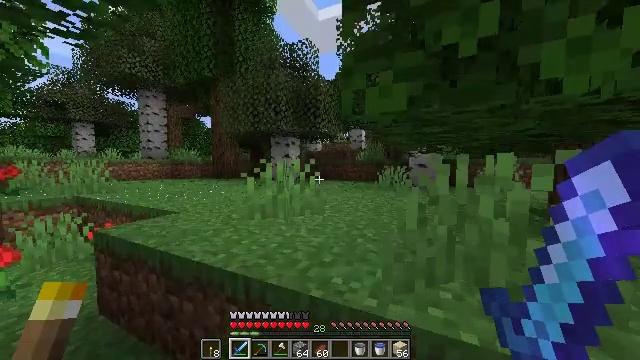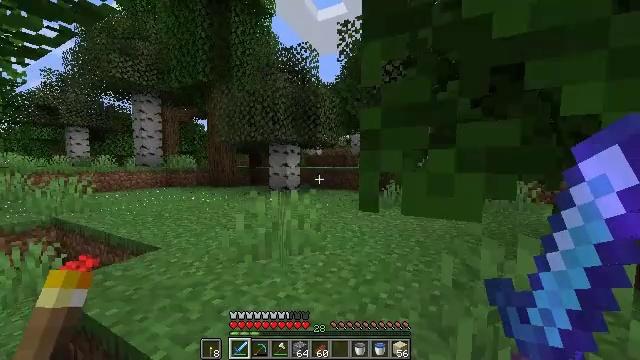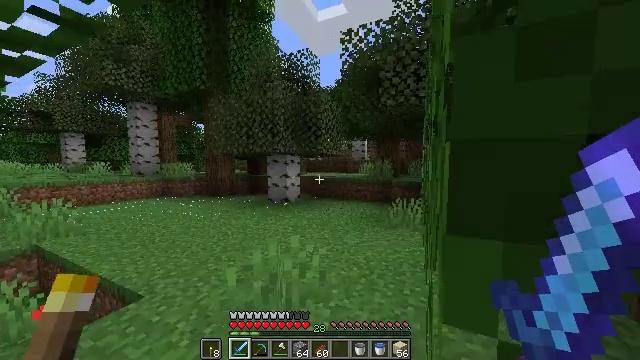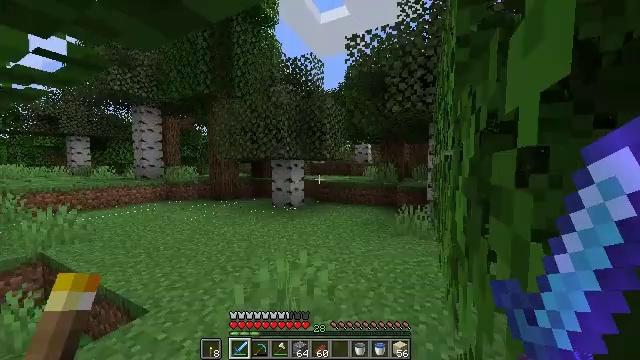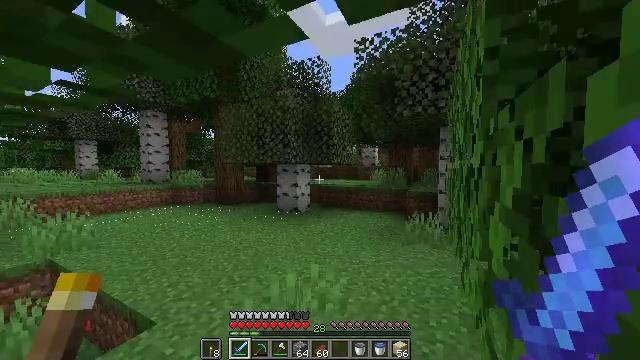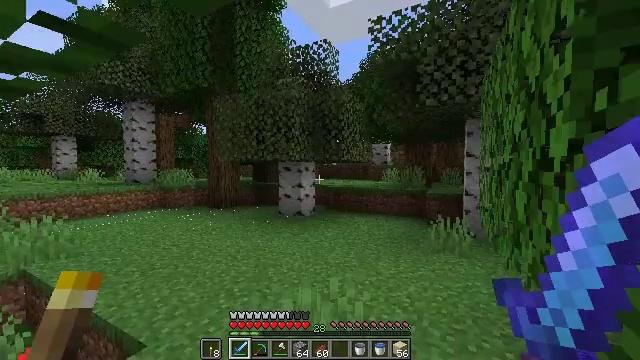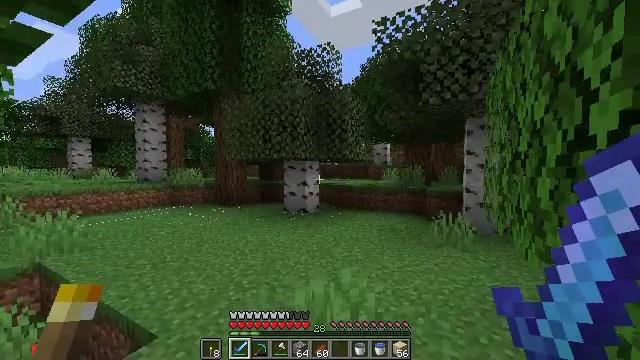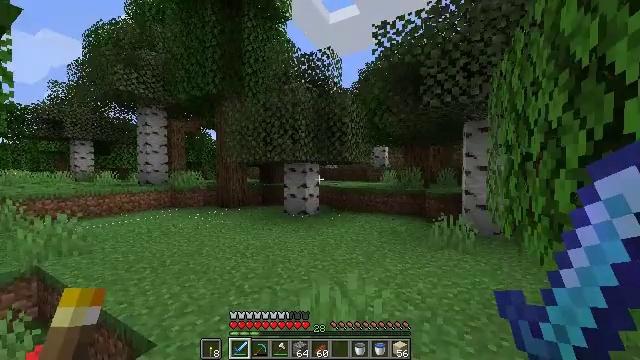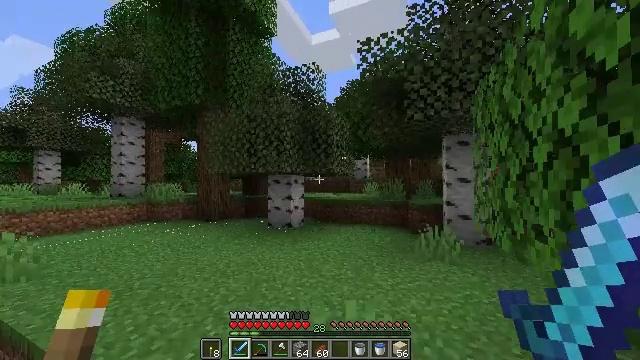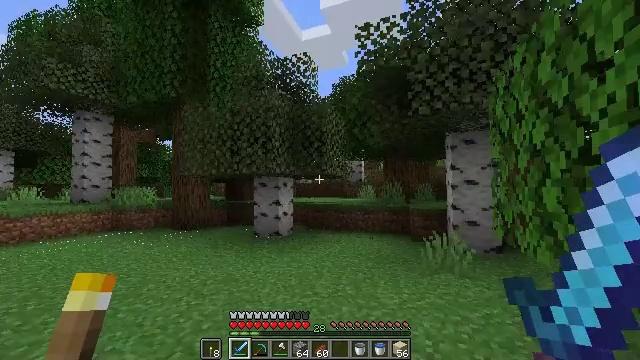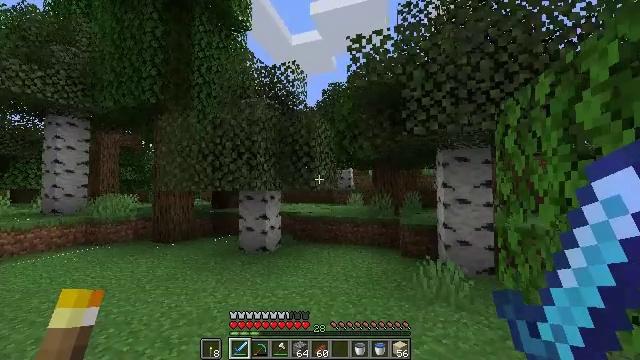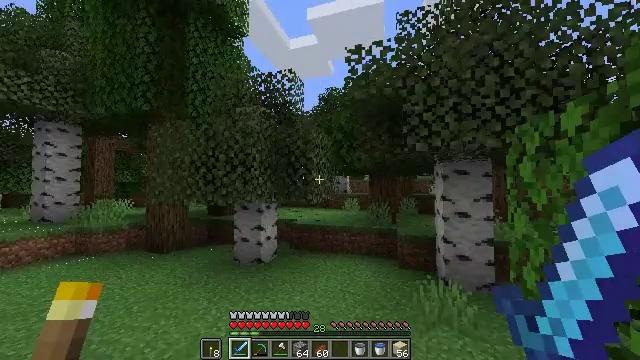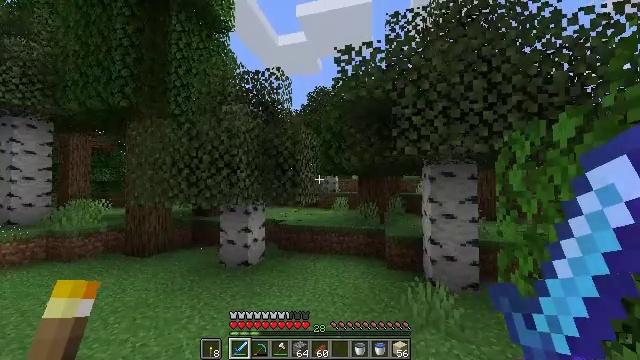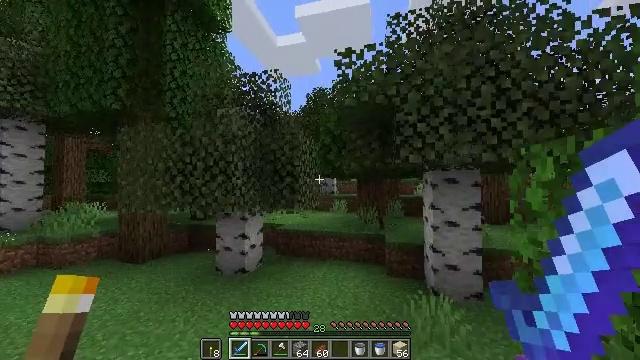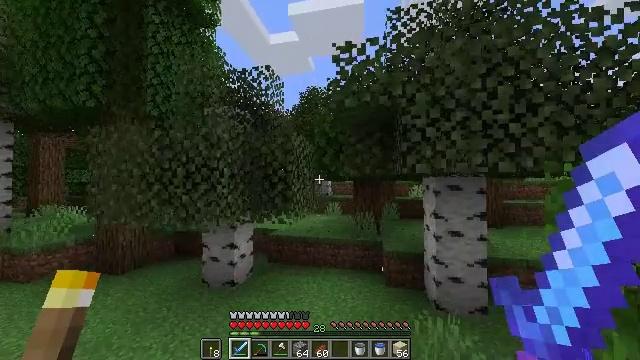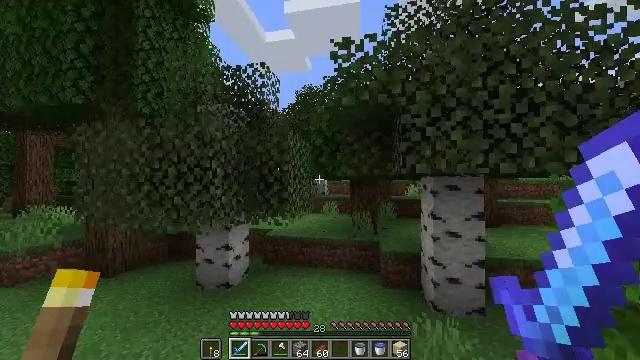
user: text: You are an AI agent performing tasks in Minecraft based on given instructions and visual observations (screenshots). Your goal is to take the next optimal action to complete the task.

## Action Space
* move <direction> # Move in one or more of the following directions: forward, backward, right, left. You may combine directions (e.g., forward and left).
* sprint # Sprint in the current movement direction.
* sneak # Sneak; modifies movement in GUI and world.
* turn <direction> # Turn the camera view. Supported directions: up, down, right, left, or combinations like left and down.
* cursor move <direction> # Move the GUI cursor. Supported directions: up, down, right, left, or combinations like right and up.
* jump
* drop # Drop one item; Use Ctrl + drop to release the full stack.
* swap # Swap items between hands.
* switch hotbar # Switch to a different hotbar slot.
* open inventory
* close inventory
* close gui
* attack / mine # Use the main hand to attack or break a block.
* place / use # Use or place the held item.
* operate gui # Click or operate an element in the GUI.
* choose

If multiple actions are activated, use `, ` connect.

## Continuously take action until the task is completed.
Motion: motion action
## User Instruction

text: Mine the sugar cane near rivers.
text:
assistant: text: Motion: move forward, jump
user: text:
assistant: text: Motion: move forward, jump
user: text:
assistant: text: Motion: move forward, sprint, jump
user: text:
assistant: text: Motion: move forward, sprint, turn left, jump
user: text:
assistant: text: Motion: move forward, sprint, jump
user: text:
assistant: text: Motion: move forward, sprint, jump
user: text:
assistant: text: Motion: move forward, sprint, jump
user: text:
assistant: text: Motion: move forward, sprint, turn right and up, jump
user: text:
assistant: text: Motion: move forward, sprint, turn right, jump
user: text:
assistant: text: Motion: move forward, sprint, turn right, jump
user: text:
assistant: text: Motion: move forward, sprint, jump
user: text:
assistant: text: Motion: move forward, sprint, turn right, jump
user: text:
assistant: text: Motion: move forward, sprint, jump
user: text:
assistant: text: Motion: move forward, sprint, turn right, jump
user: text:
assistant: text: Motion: move forward, sprint, turn right, jump
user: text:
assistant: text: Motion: move forward and move right, sprint, jump
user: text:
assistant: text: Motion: move forward and move right, sprint, jump
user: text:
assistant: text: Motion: move forward and move right, sprint, jump
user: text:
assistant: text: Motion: move forward and move right, sprint, jump
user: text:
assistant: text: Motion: move forward, sprint, jump
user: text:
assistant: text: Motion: move forward, sprint, jump
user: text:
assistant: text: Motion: move forward, sprint, jump
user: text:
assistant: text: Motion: move forward, sprint, jump
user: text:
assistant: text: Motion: move forward, sprint, jump
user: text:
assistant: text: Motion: move forward, sprint
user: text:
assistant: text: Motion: move forward, sprint
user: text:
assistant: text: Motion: move forward, sprint
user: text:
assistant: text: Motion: move forward, sprint
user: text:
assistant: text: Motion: move forward, sprint
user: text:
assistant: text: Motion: move forward, sprint